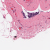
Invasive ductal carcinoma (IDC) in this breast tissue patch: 0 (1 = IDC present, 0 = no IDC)